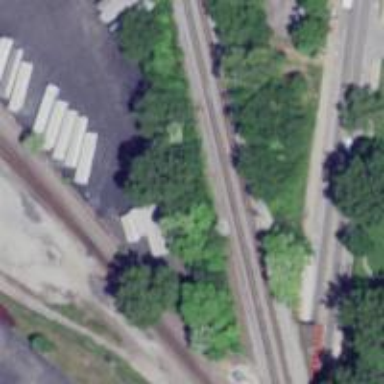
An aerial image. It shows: Railway signal.